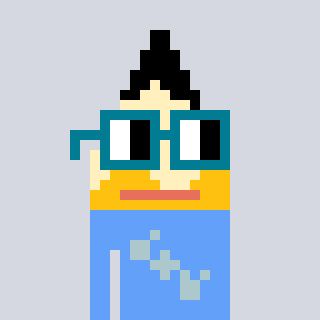
a pixel art character with square dark green glasses, a pencil-shaped head and a blue-colored body on a cool background